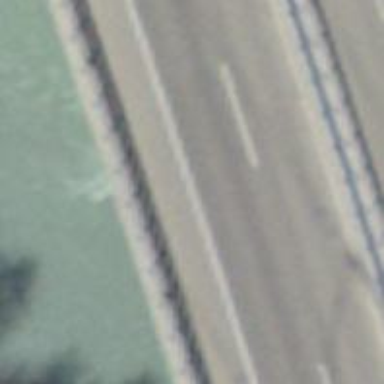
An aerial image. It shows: Motorway bridge.